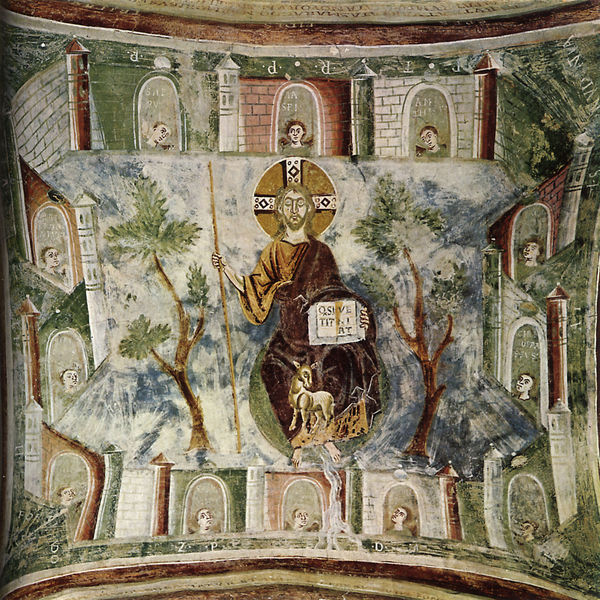
Titel: Wandmalerei in San Pietro al Monte, Civate
Standort: Civate, S. Pietro (EU - I)
Schlagwörter: baum, blau, gemälde, gott, kopf, mann, weiß, bäume, grün, landschaft, menschen, sitzen, stadt, braun, fenster, köpfe, männer, säulen, rot, alt, gesichter, wand, augen, bibel, häuser, kirche, gold, mantel, sitzend, decke, pflanzen, wald, kinder, stock, turm, schrift, stab, mauer, rundbogen, kuppel, könig, inschrift, geschlossen, foto, bögen, lamm, schaf, buch, burg, kreuz, religion, türme, torbogen, text, buchstaben, mosaik, löcher, heiligenschein, nimbus, christus, jesus, mittelalter, heilige, deckengemälde, fresko, hirte, ziege, ikone, christi, verkündigung, freske, apostel, evangelisten, schafhirte, eingesperrt, heiligenschei